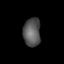
Tissue: lung
Cell type: Endothelial cells
Senescence score: 0.5686
Nuclear area (px): 483
Mean DAPI intensity: 87.41